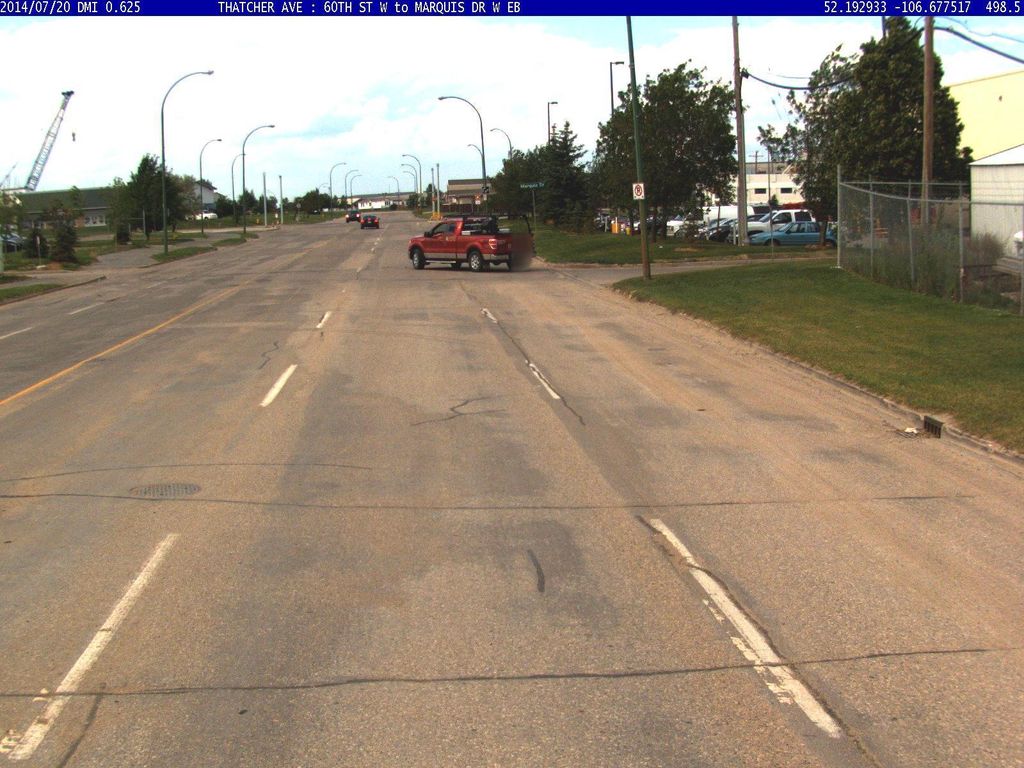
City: saskatoon